Question: I have an undirected graph G = (V, E) represented by an adjacency matrix. For each edge I must compute its weakness. The weakness is computed as follow:

Where Nx is the set of direct nodes of x (with direct nodes I mean the nodes with a path of 1 from x).
I've wrote this algorithm, but I'm not sure about how to evaluate its complexity.
'''
float **graph_weakness(struct graph *g)
{
int i;
int j;
int n = g->n;
struct edge *edge;
int rel_union;
int rel_intersect;
int idx;
float **m = graph_to_matrix(g);
/* complessita: O(|V|/2|E|) */
for (i = 0; i < n; i++) {
edge = g->nodes[i]->edges;
while (edge != NULL) {
idx = edge->idx;
if (m[i][idx] == MATRIX_SET) {
rel_union = 0;
rel_intersect = 0;
for (j = 0; j < n; j++) {
if (m[i][j] != 0.0 || m[idx][j] != 0.0) {
rel_union++;
}
if (m[i][j] != 0.0 && m[idx][j] != 0.0) {
rel_intersect++;
}
}
m[i][idx] = 1 - (float) rel_intersect / rel_union;
m[idx][i] = m[i][idx];
}
edge = edge->next;
}
}
return m;
}
'''
The algorithm iterates over the edges and for each edge computes the intersection and union of the sets using a loop from 1..|V|.
Tha matrix is symmetric so the computation is made on half the edges.
The complexity should therefore be O(|E|/2 * |V|) = O(|E|*|V|), am I right?
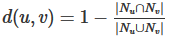
Answer: The line
'''
float **m = graph_to_matrix(g);
'''
is probably
(it depends on your matrix library).
---
(Perhaps somewhat contrary to the statement in your question), the algorithm starts by looping over all nodes
'''
for (i = 0; i < n; i++) {
'''
For each node, it iterates over all neighbors
'''
while (edge != NULL) {
'''
and for each neighbor, it iterates over all nodes again
'''
for (j = 0; j < n; j++) {
'''
So, assuming your graph has adjacency-list representation, this first + second loop are run times altogether, and each iteration iterates over items.
---
This algorithm is , therefore.